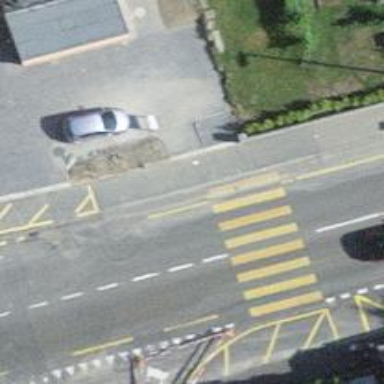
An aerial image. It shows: Kerb serving as barrier.